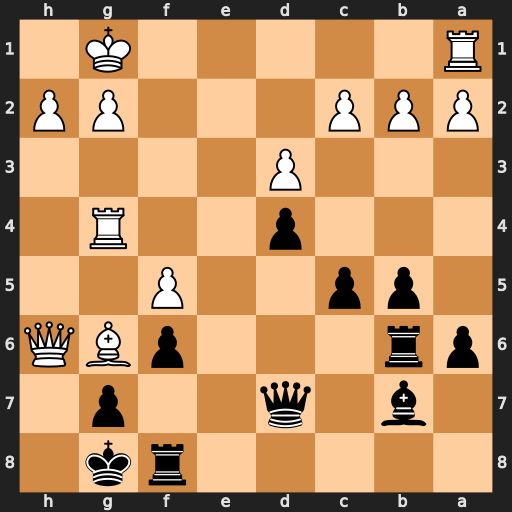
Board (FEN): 5rk1/1b1q2p1/pr3pBQ/1pp2P2/3p2R1/3P4/PPP3PP/R5K1
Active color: b
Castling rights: -
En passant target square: -
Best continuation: gxh6 Be8+ Qg7 Rxg7+ Kxg7